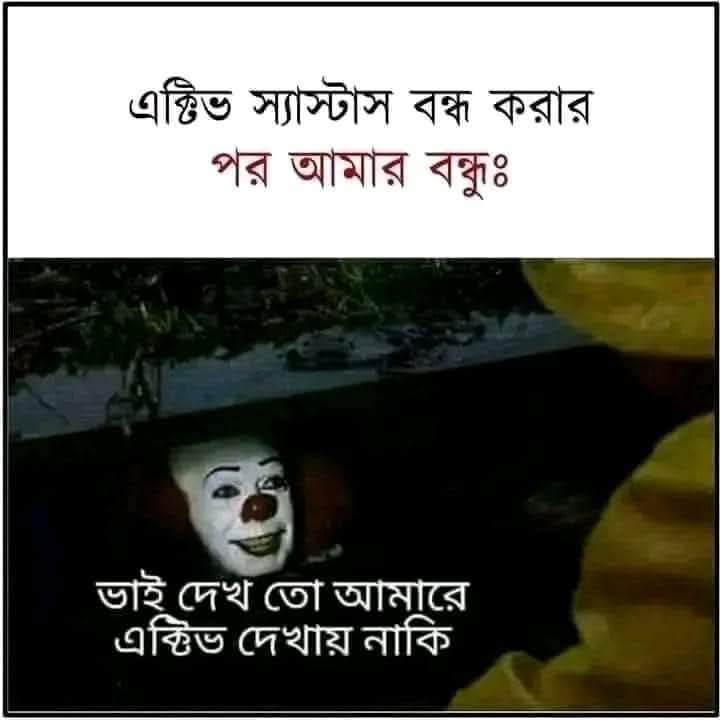
Text: এক্টিভ স্যাস্টাস বন্ধ করার পর আমার বন্ধুঃ
ভাই দেখ তো আমারে এক্টিভ দেখায় নাকি
Label: Non Hate